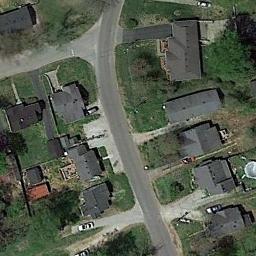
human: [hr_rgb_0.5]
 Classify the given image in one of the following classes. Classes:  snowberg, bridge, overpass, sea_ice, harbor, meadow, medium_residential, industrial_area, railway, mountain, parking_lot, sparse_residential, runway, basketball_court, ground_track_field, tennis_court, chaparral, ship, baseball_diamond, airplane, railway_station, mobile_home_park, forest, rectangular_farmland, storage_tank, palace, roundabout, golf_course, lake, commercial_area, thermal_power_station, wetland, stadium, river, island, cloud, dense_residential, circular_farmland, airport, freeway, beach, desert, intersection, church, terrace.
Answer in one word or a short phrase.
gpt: medium_residential